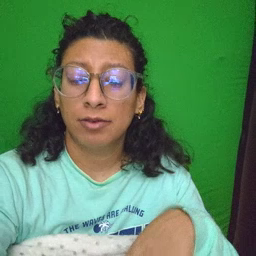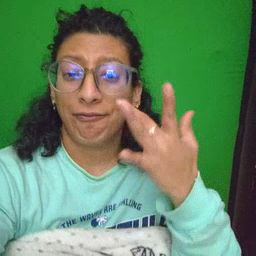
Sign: finger